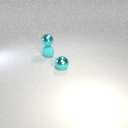
small cyan rubber sphere behind small cyan metal sphere